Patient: sex M, age 42
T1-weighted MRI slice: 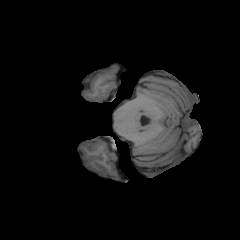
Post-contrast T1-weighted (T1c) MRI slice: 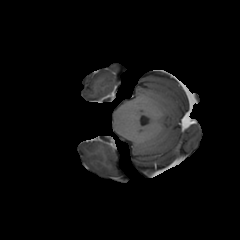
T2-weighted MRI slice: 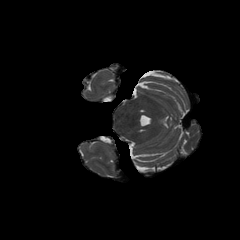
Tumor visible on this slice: no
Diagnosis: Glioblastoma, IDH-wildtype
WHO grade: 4